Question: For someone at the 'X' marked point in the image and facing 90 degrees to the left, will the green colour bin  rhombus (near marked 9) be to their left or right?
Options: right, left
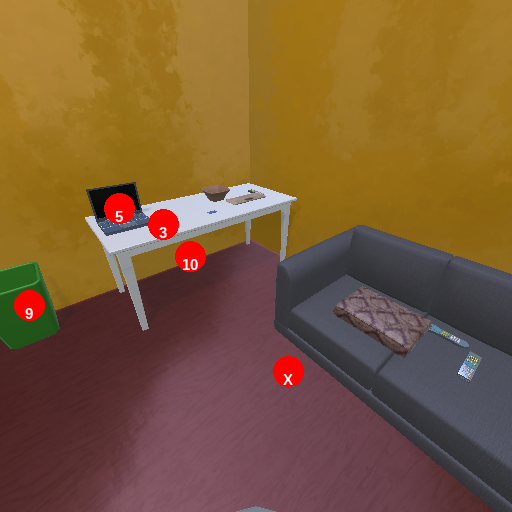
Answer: right